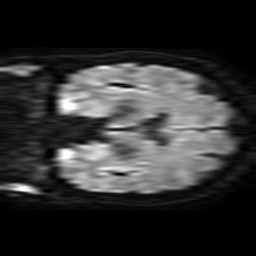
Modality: TRACE
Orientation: coronal
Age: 60
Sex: female
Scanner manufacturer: philips
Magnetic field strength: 3 T
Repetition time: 4.109 s
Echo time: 0.06119 s